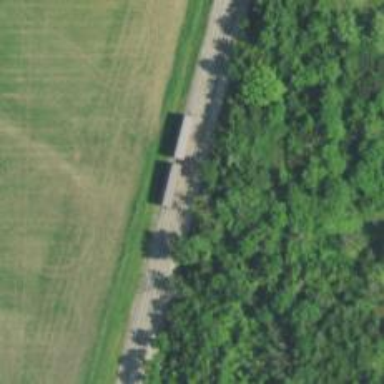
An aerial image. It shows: Preserved railway.